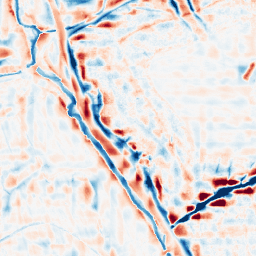
Category: wavelet
Decomposition family: wavelet_reverse_biorthogonal
Decomposition parameters: wavelet: rbio1.3
level: 4
Upsampling method: bicubic
Upsampling parameters: scale: 8
Upsampling scale: 8